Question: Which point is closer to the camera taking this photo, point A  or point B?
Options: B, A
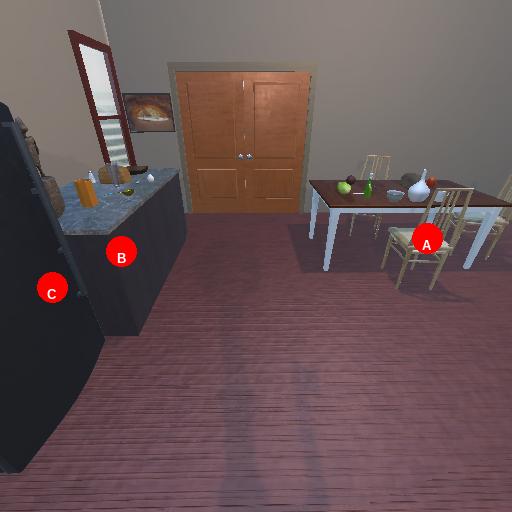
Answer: B